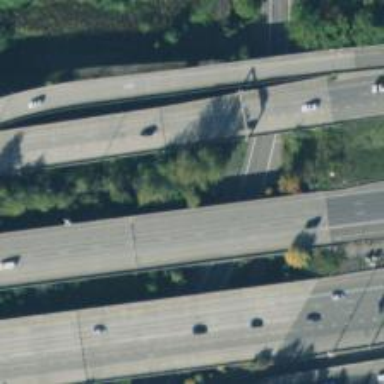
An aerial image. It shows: Bridge over motorway.